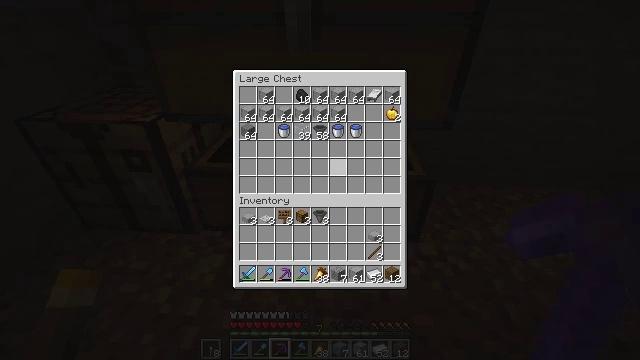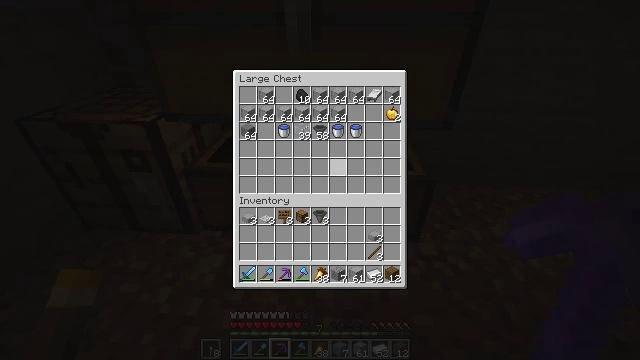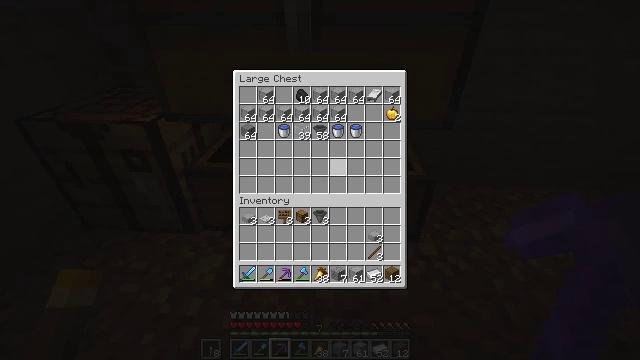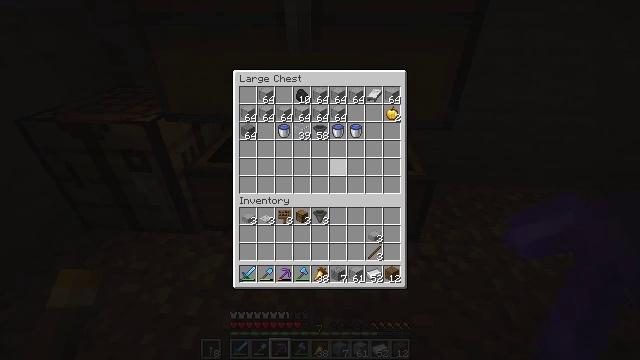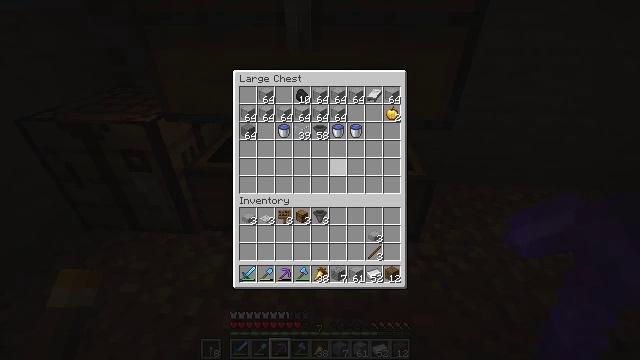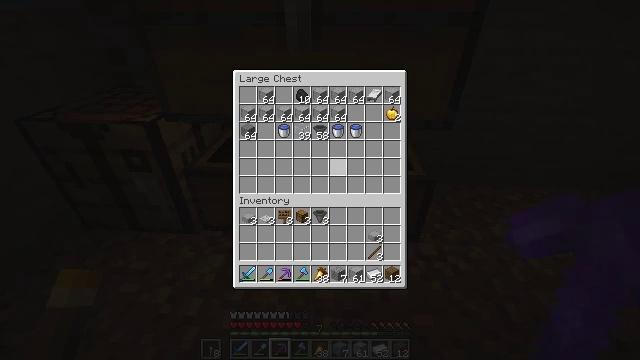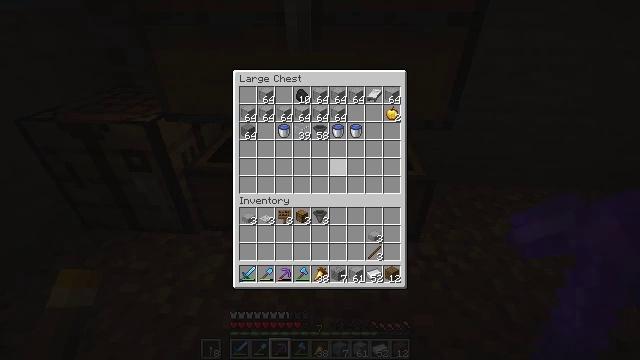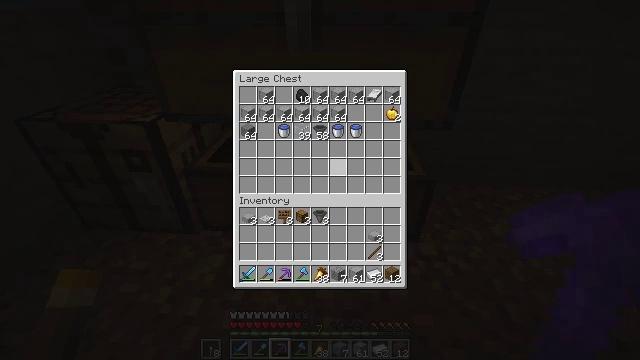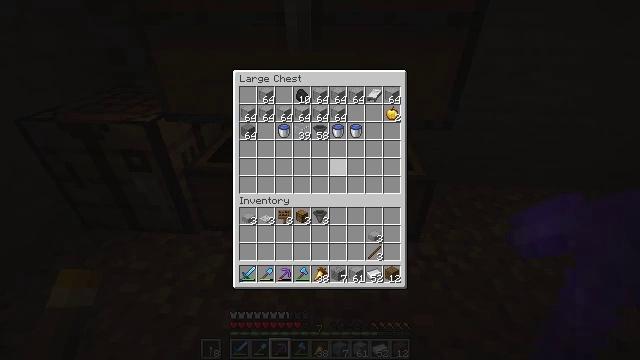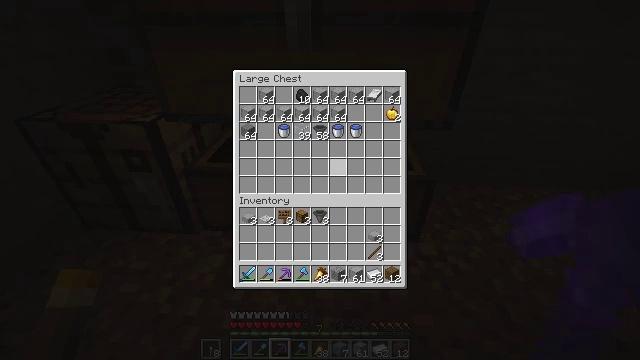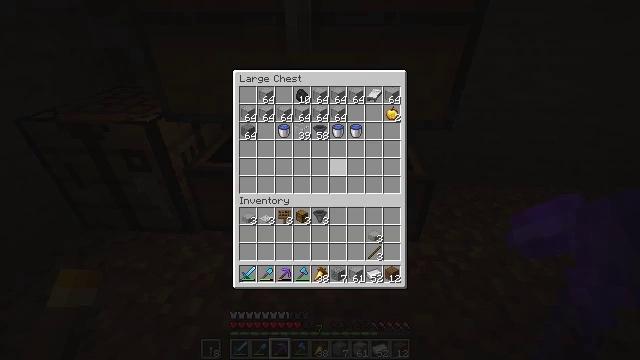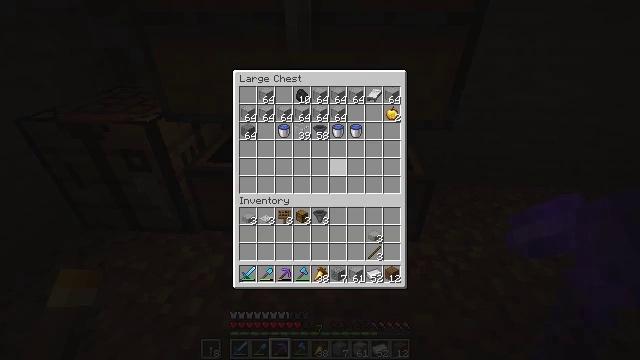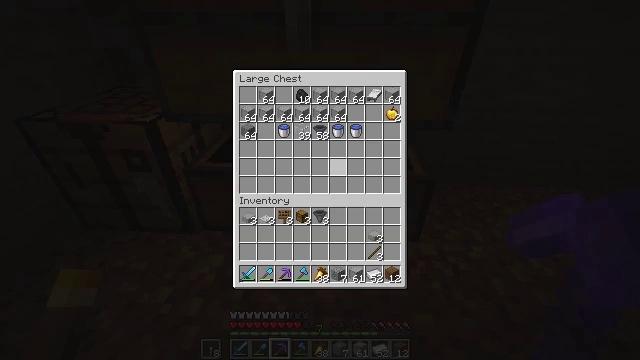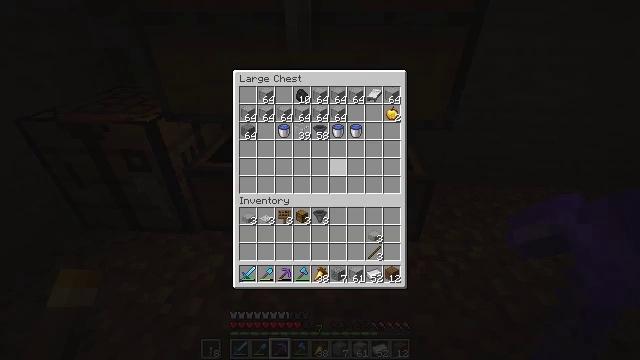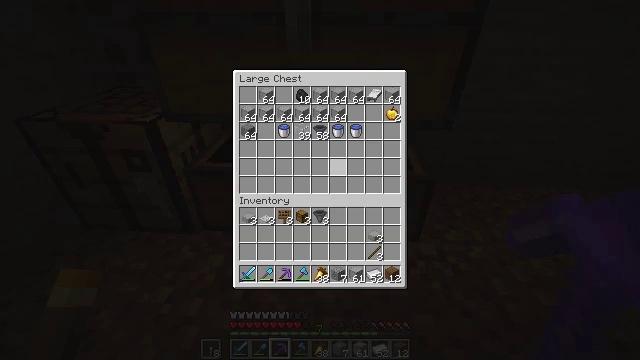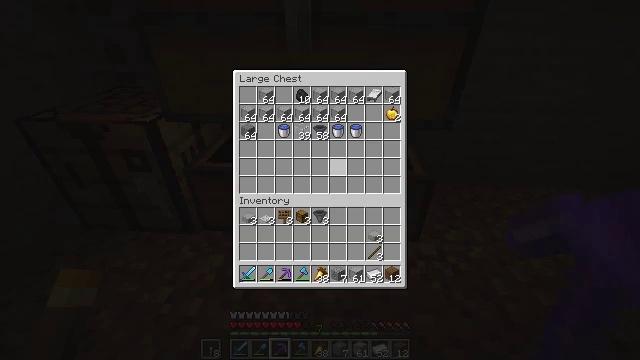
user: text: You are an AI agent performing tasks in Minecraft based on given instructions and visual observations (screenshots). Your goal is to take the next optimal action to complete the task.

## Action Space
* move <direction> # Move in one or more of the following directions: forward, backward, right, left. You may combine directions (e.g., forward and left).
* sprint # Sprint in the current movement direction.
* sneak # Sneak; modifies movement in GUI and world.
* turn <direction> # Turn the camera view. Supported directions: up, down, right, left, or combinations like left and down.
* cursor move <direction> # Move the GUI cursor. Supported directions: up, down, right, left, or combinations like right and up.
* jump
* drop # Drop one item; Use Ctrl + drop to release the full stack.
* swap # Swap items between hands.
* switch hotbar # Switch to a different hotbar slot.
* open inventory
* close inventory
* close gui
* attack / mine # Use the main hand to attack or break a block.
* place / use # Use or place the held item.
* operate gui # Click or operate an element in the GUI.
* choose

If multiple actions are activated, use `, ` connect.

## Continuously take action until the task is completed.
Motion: motion action
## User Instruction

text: craft item andesite wall
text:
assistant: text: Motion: no_op
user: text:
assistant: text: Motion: no_op
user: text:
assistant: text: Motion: no_op
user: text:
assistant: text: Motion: no_op
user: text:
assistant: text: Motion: no_op
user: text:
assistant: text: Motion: no_op
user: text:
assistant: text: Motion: no_op
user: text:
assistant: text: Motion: no_op
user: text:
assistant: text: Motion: no_op
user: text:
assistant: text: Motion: no_op
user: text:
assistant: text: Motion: no_op
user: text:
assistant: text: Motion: no_op
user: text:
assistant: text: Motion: no_op
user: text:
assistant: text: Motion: no_op
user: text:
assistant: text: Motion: no_op
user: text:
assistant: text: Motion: no_op
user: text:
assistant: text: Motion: no_op
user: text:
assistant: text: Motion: no_op
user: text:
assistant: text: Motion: no_op
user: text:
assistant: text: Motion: no_op
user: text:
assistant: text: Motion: no_op
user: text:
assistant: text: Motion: no_op
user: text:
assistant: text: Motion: turn right and up
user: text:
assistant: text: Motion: turn right and up
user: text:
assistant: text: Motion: turn right and up
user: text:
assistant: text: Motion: turn up
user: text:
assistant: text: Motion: turn up
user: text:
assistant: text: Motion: turn up
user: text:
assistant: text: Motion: use / place
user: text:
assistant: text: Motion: use / place